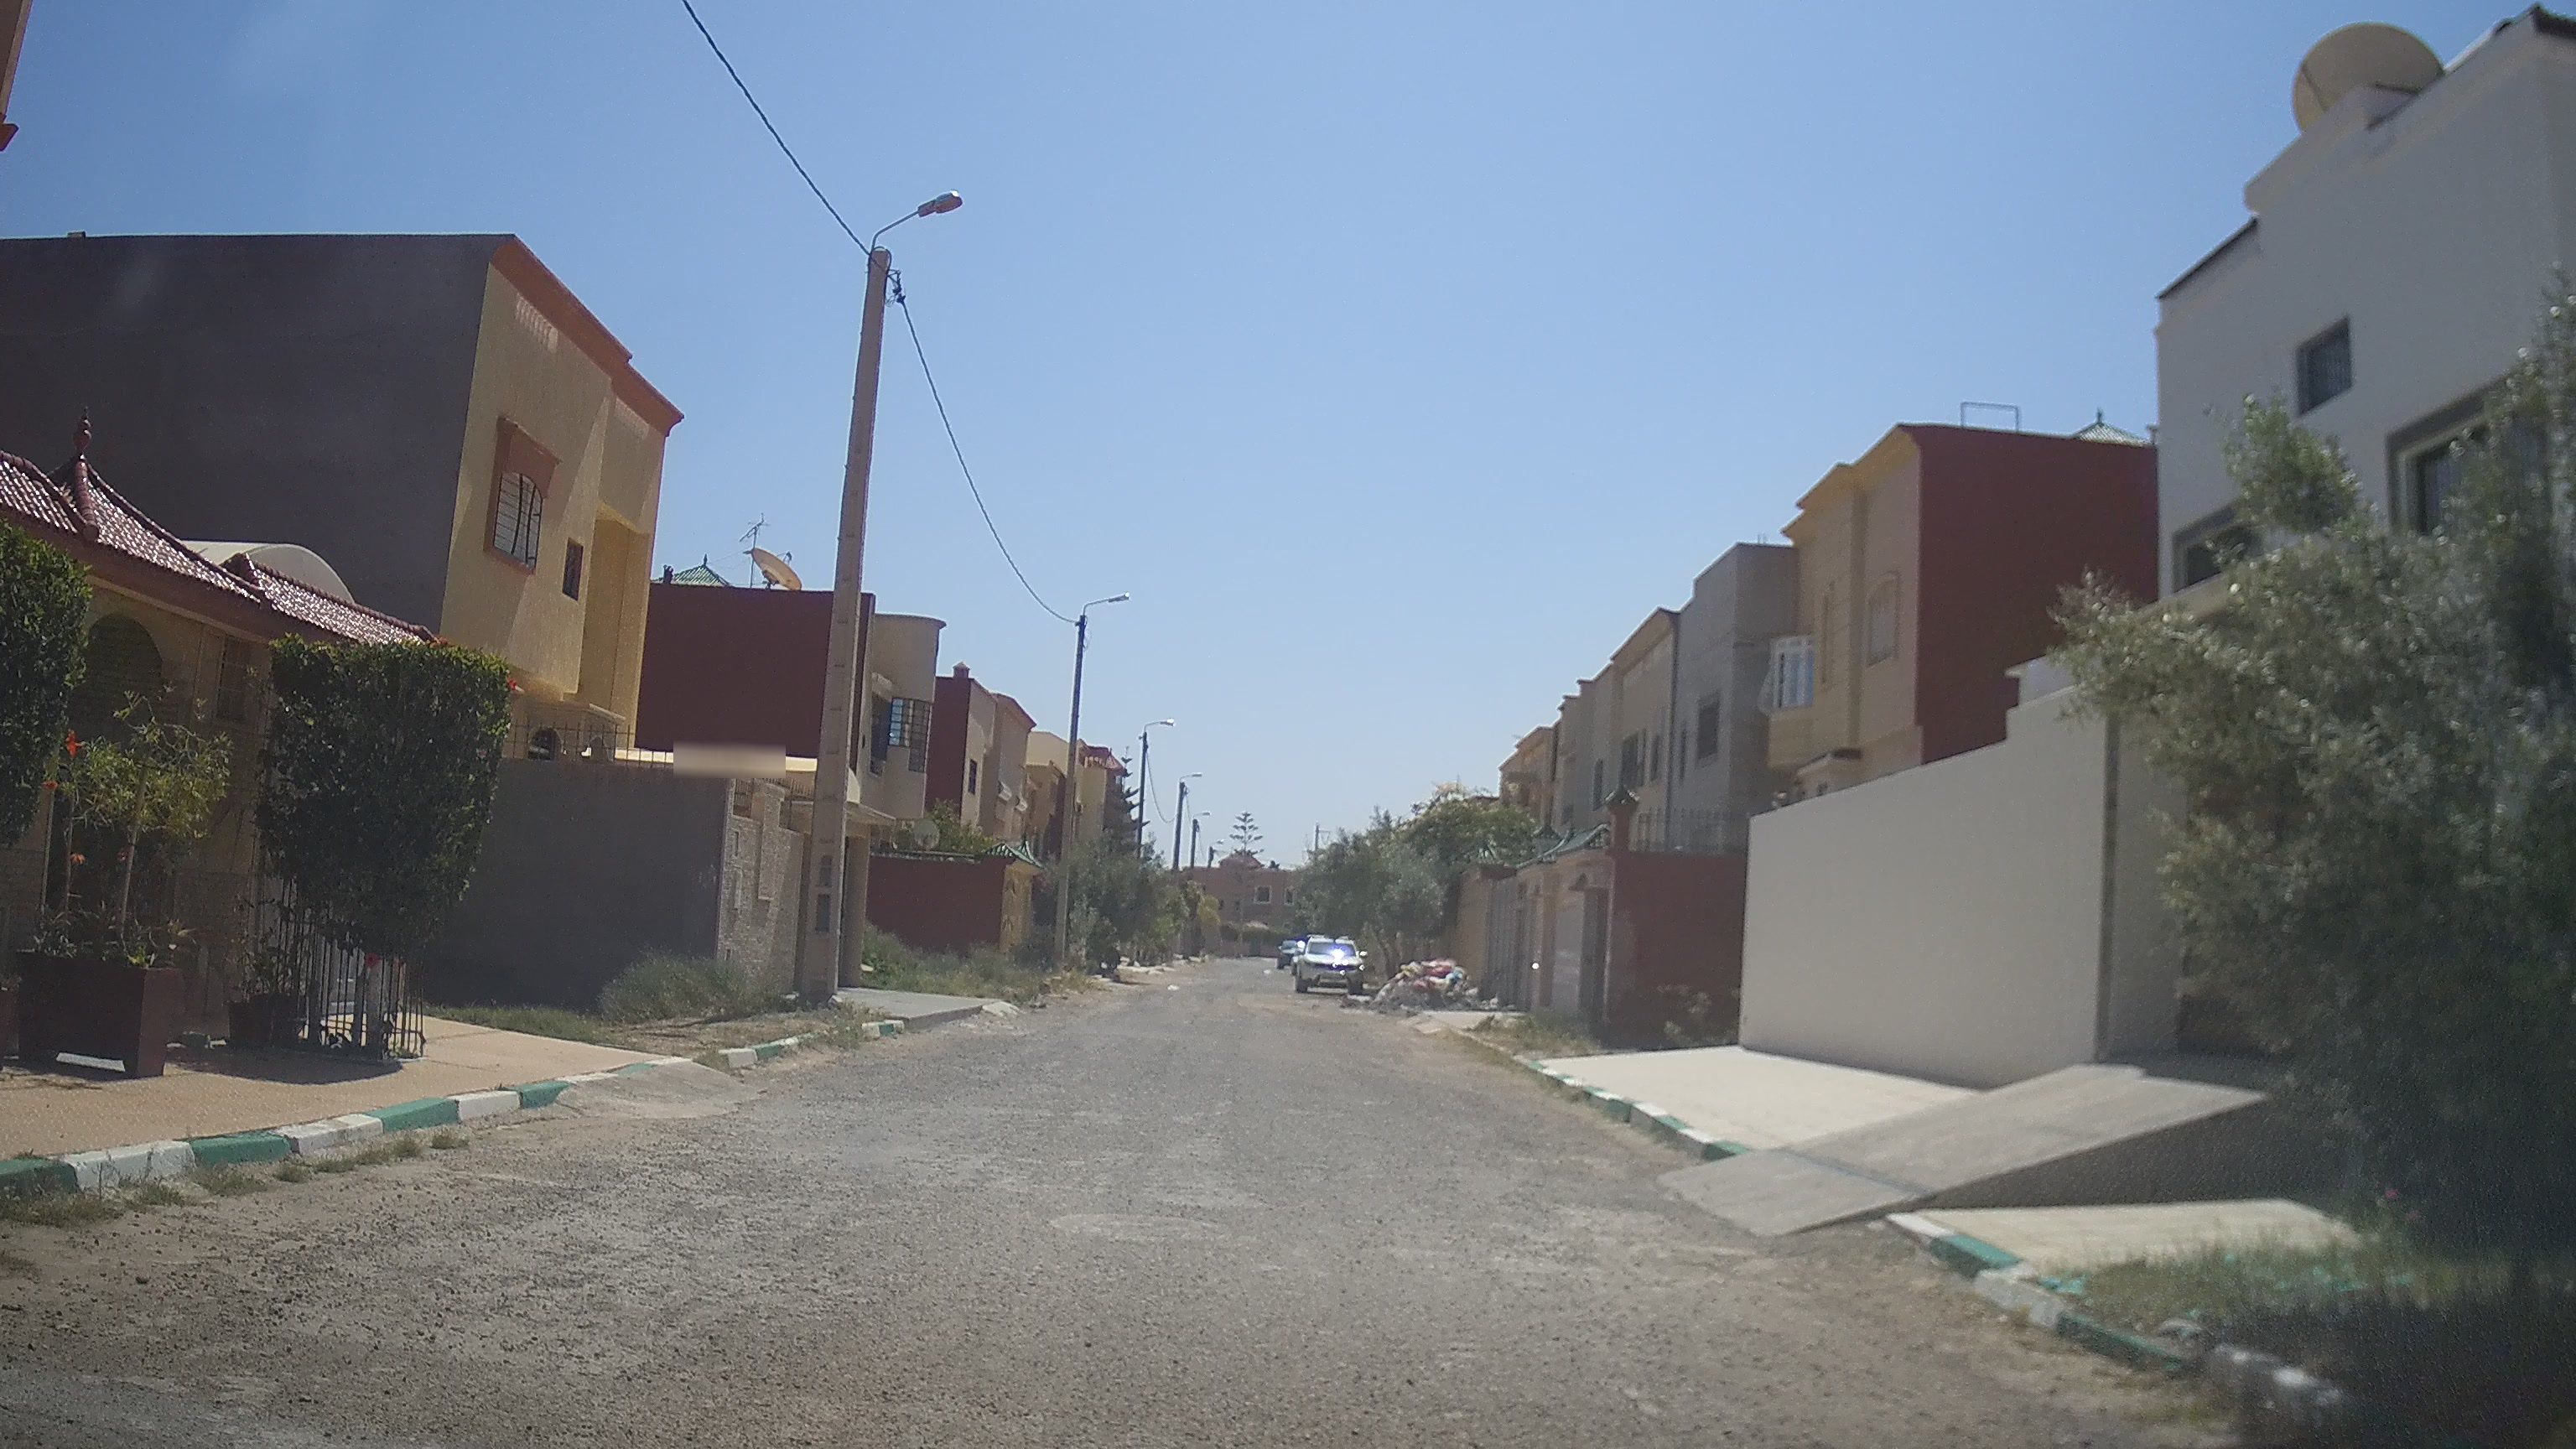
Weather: clear
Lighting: day
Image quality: good
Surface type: driving surface
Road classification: residential, track
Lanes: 2.0
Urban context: urban centre
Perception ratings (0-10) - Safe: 3.55, Lively: 4.51, Beautiful: 7.36, Boring: 3.8, Depressing: 4.99, Wealthy: 3.97